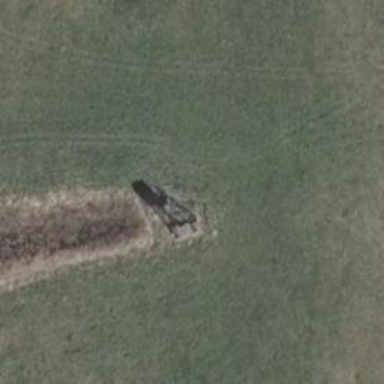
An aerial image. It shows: Hunting stand.